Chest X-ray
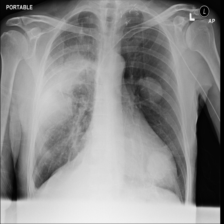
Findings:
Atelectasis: negative
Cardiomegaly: negative
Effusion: negative
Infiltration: negative
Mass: negative
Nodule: negative
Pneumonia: negative
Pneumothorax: negative
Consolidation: negative
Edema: negative
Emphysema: negative
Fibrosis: negative
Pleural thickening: negative
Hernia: negative